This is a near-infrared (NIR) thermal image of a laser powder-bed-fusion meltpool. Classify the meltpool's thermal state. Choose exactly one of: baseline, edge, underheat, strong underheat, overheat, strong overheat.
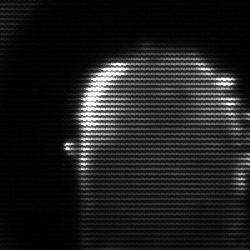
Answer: baseline